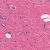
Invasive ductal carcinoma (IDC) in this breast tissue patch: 0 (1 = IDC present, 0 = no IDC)